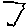
Label: hexagon